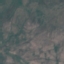
Label: HerbaceousVegetation